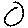
Label: circle